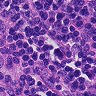
Metastatic tissue present: no